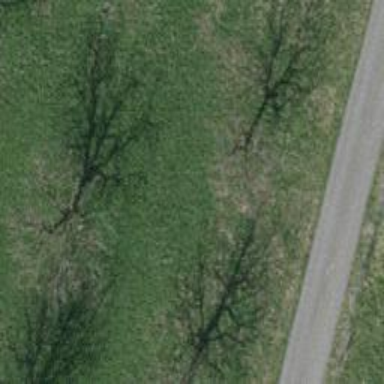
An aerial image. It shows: Beautiful tree in nature.